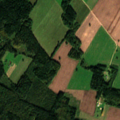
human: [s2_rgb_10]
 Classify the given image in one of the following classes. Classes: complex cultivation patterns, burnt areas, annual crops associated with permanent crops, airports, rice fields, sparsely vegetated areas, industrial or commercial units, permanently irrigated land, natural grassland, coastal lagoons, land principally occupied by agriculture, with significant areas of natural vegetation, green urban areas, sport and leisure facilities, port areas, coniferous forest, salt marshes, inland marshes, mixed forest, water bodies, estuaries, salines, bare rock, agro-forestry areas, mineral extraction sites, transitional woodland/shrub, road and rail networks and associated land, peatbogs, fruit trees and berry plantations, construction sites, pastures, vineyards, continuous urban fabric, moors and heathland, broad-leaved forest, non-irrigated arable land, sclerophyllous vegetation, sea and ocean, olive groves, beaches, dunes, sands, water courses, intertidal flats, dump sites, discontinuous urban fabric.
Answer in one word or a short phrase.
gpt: non-irrigated arable land, mixed forest